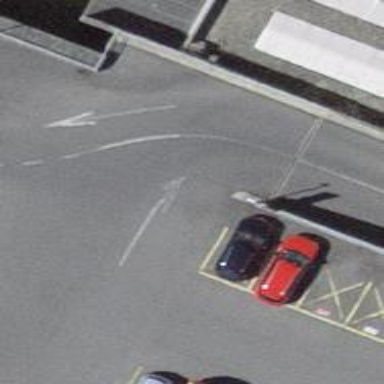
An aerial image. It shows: Lift gate barrier.